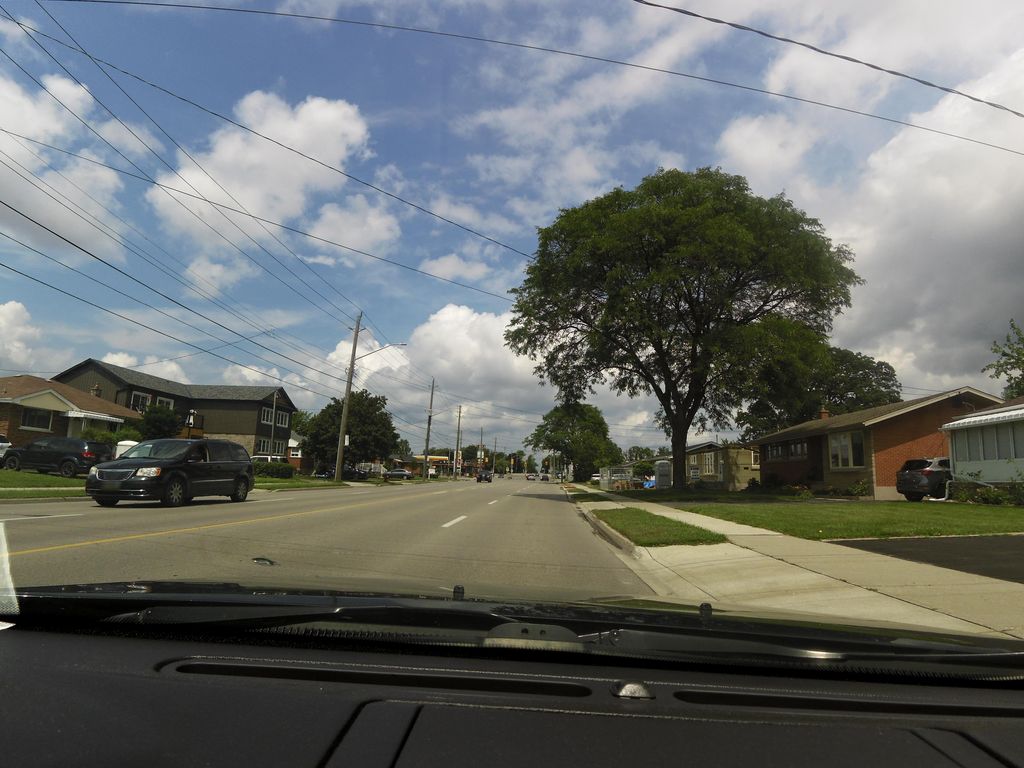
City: hamilton